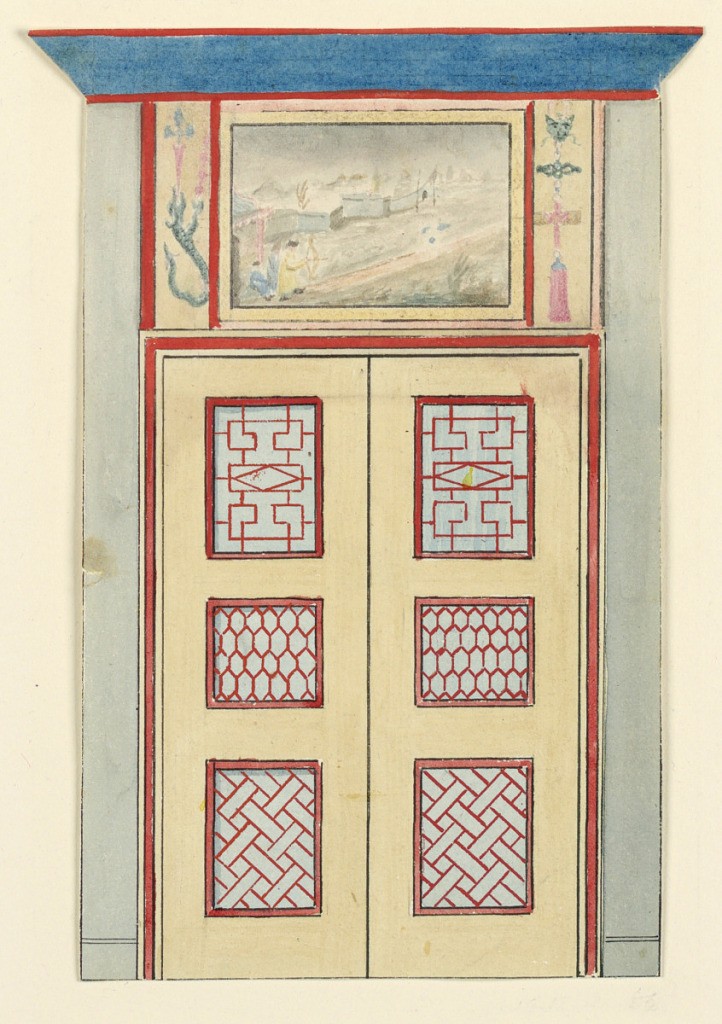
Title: Door and Over Door, Blue (South) Drawing Room
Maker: Frederick Crace, English, 1779–1859
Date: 1815–22
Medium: Pen and black ink, brush and watercolor on white wove paper, silhouetted
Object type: Drawing
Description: Vertical rectangle. Design for the Royal Pavilion, Brighton. Design for a section of a wall, with double-doors bearing painted panels of lattice-work design and geometric pattern. The over door consists of a painting of Chinese figures in a landscape.

Original album associated with this collection still exists.  See 1948-40-1 accessory